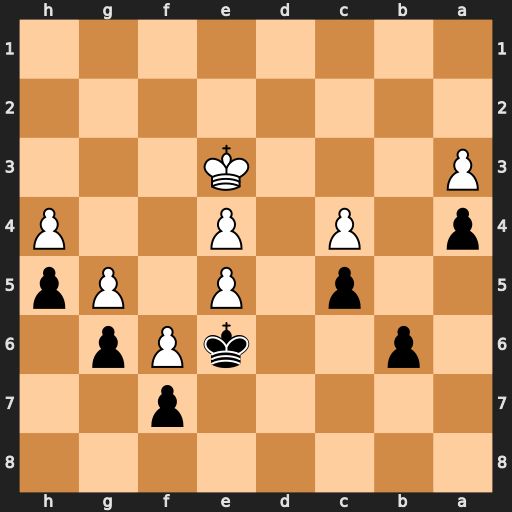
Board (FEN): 8/5p2/1p2kPp1/2p1P1Pp/p1P1P2P/P3K3/8/8
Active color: b
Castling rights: -
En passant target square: -
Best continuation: Kxe5 Kf3 Kd4 Kf4 Kxc4